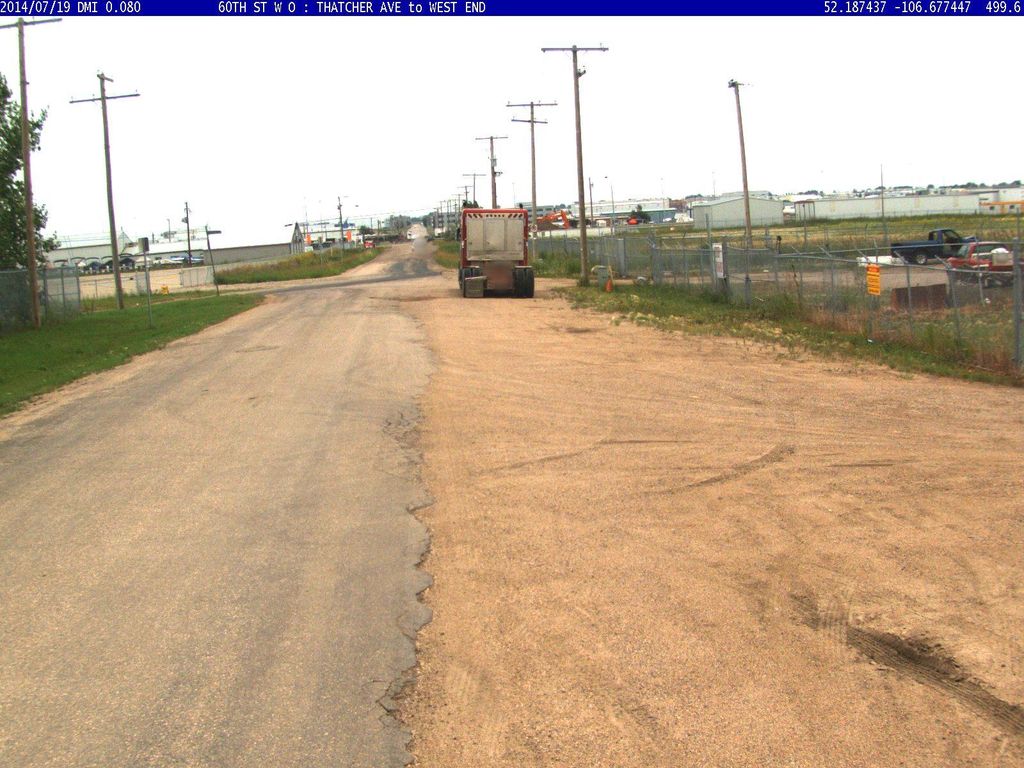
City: saskatoon